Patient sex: M
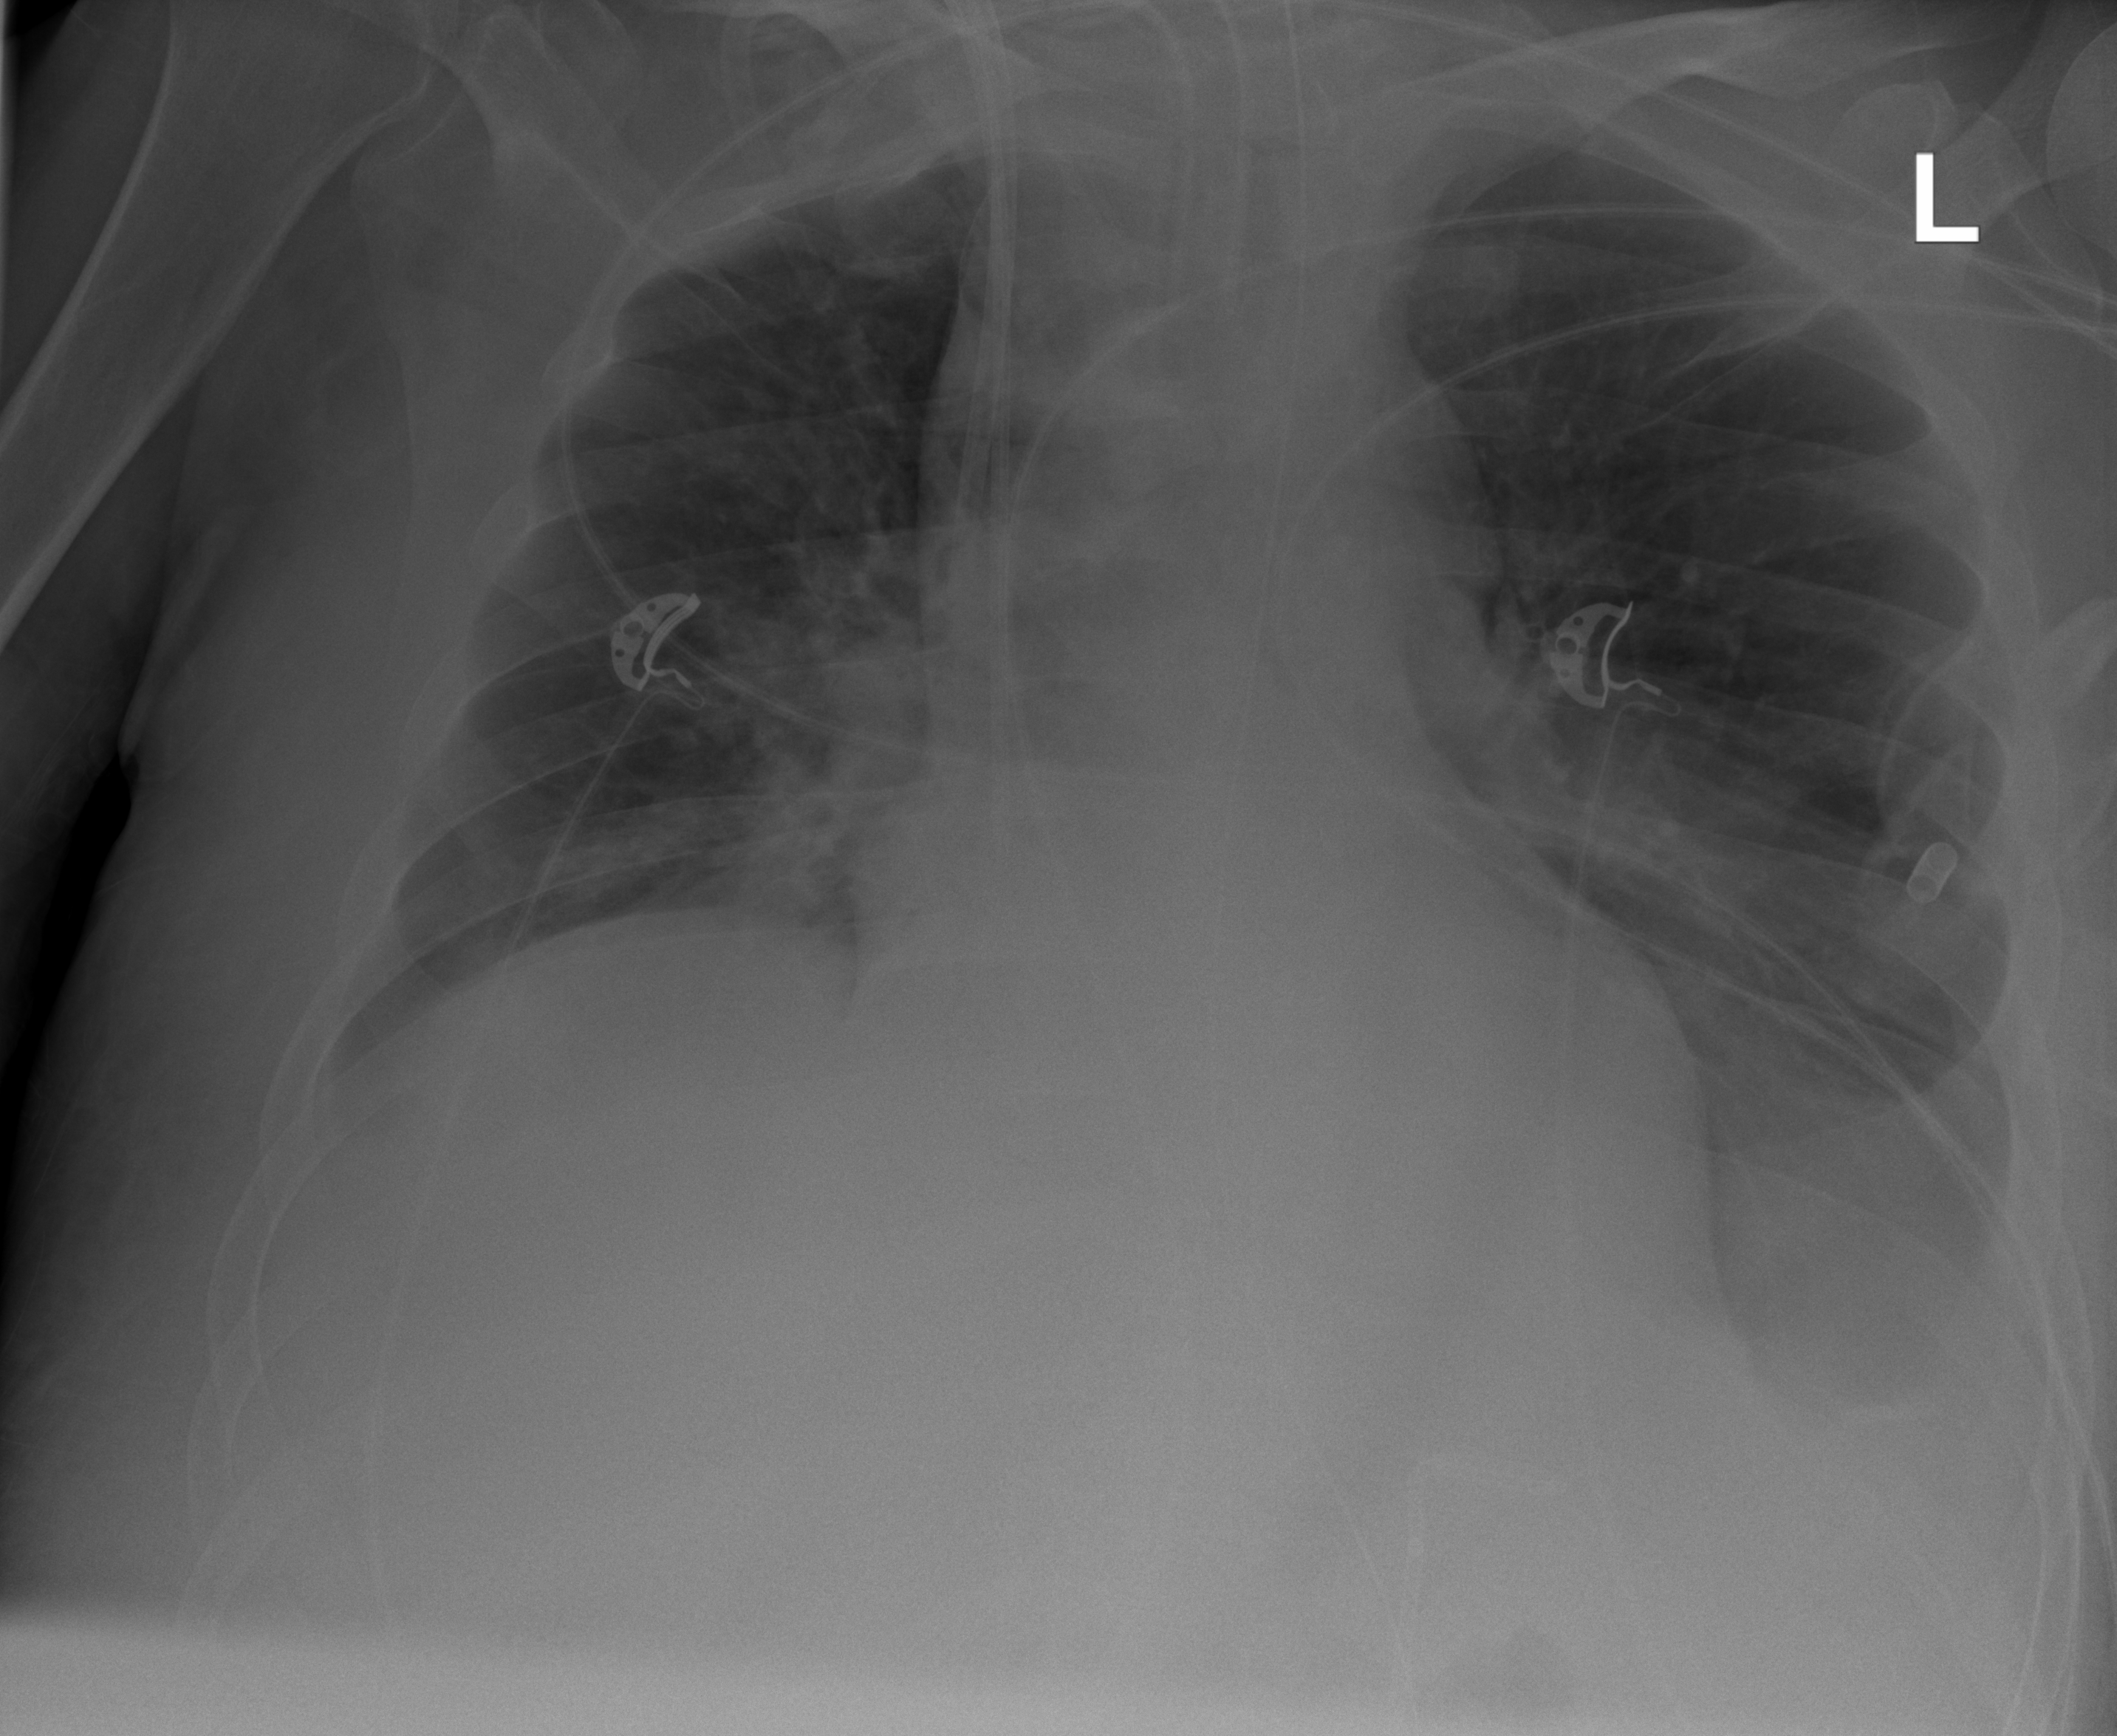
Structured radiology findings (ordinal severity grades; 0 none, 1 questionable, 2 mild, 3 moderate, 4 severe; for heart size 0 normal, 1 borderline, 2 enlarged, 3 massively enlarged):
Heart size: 1
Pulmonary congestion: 0
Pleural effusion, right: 1
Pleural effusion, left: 2
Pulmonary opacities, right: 0
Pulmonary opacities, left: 0
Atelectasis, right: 2
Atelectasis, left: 2